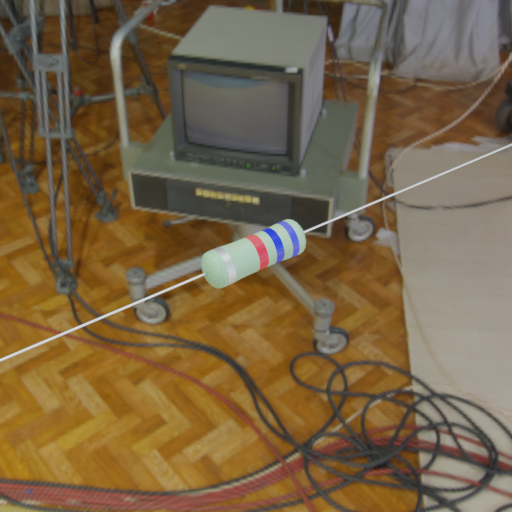
Resistor colour bands (in order): silver, red, blue, blue